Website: macys
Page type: receipt
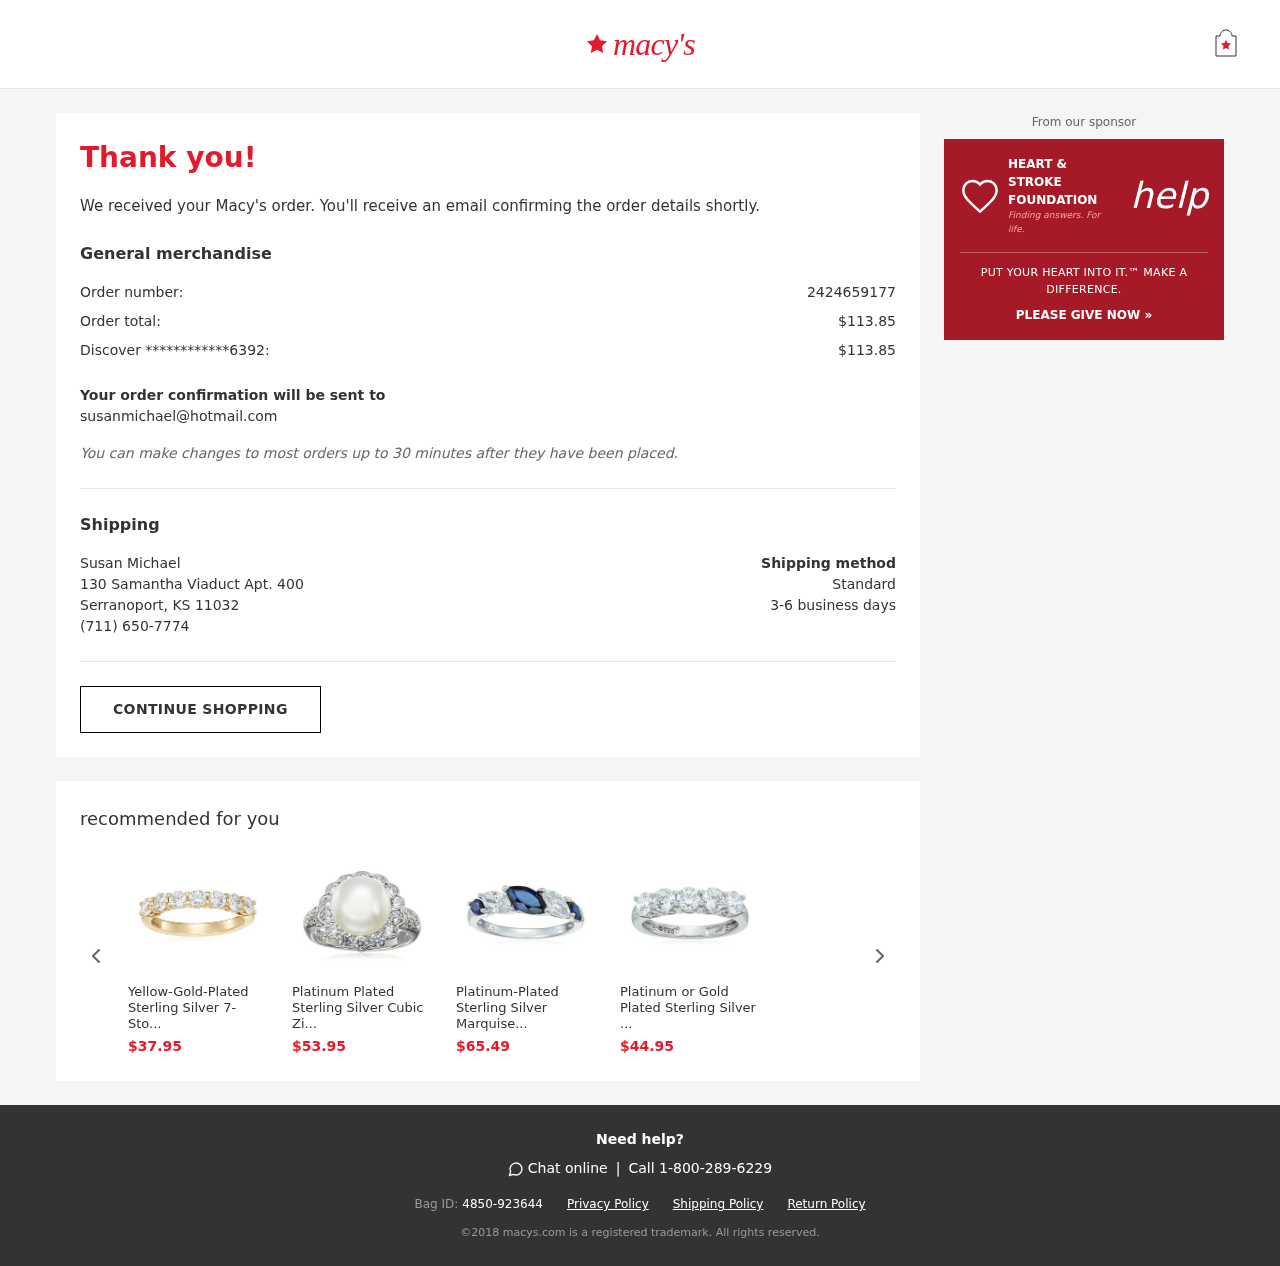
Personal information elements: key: PII_CARD_LAST4
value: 6392
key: PII_CARD_TYPE
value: Discover
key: PII_CITY_STATE_ZIP
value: Serranoport, KS 11032
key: PII_EMAIL
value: susanmichael@hotmail.com
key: PII_FULLNAME
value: Susan Michael
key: PII_PHONE
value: (711) 650-7774
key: PII_STREET
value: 130 Samantha Viaduct Apt. 400
Product elements: key: PRODUCT1_PRICE
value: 37.95
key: PRODUCT1_NAME
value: Yellow-Gold-Plated Sterling Silver 7-Sto...
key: PRODUCT2_NAME
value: Platinum Plated Sterling Silver Cubic Zi...
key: PRODUCT2_PRICE
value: $53.95
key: PRODUCT3_NAME
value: Platinum-Plated Sterling Silver Marquise...
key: PRODUCT3_PRICE
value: $65.49
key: PRODUCT4_NAME
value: Platinum or Gold Plated Sterling Silver ...
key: PRODUCT4_PRICE
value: $44.95
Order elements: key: ORDER_ID
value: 2424659177
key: ORDER_TOTAL
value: $113.85
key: ORDER_CARD_CHARGE
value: $113.85